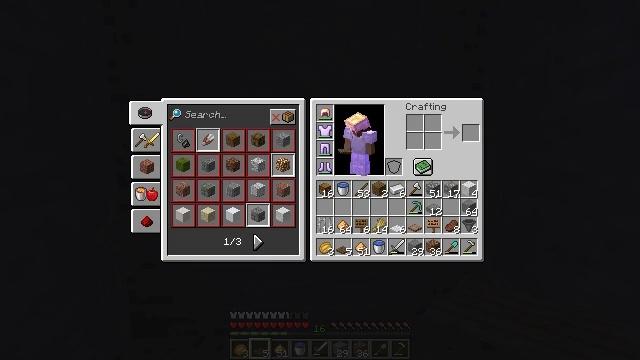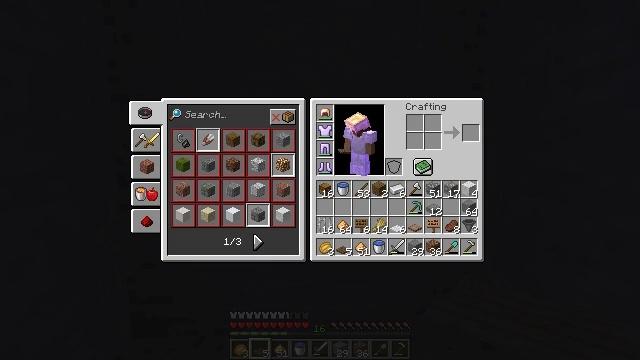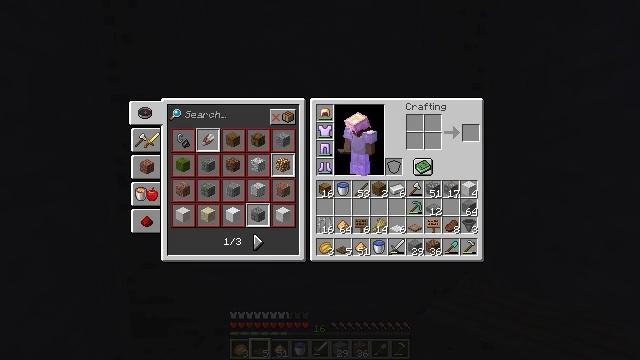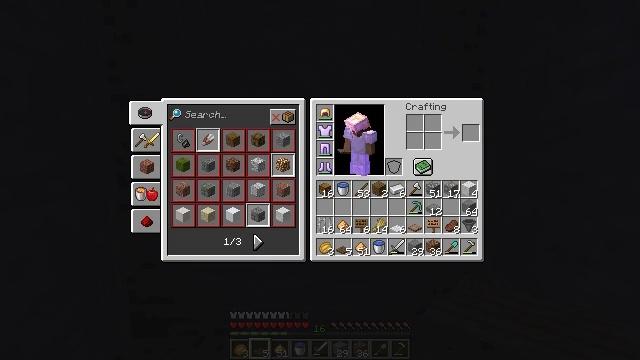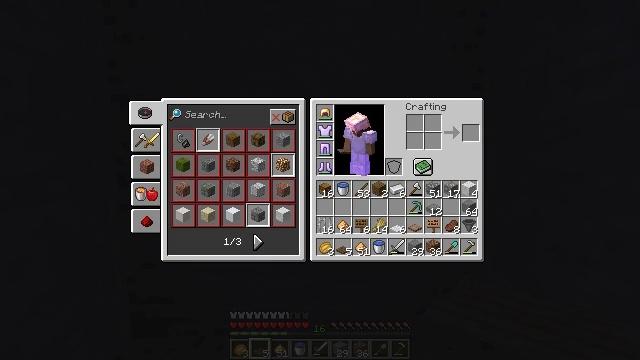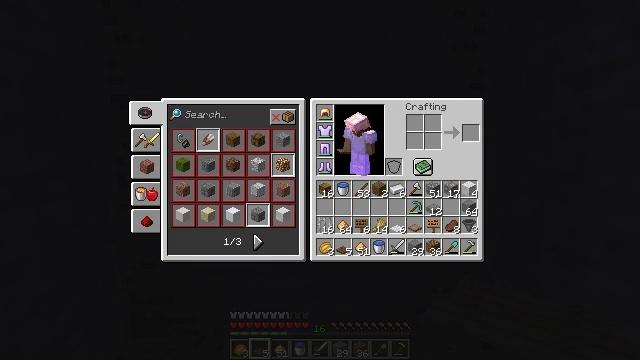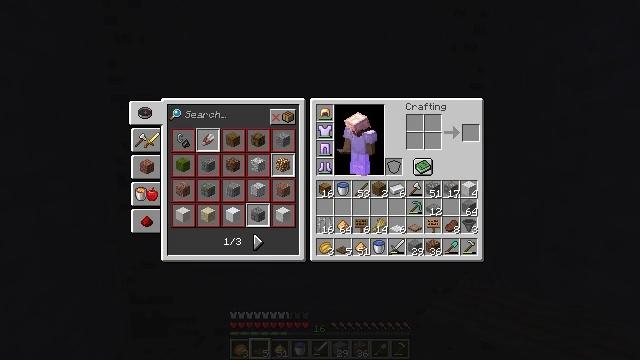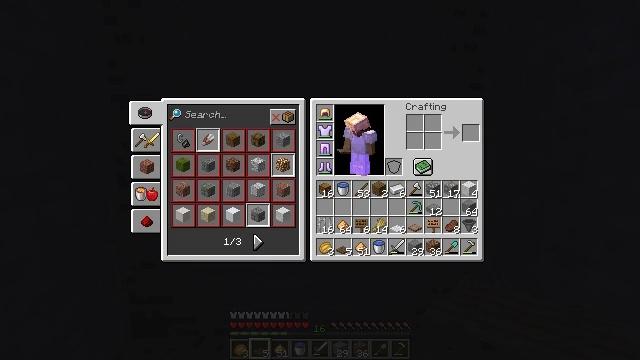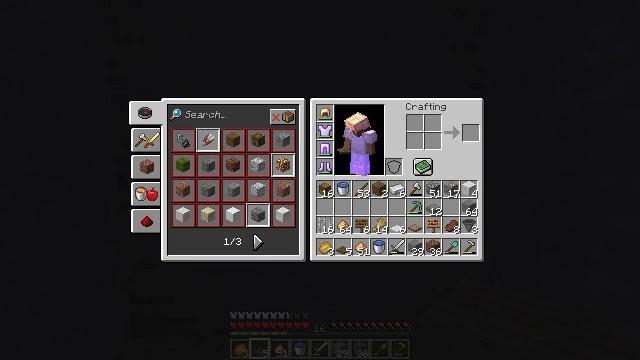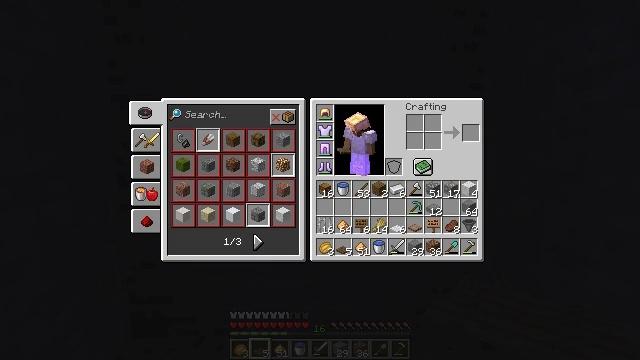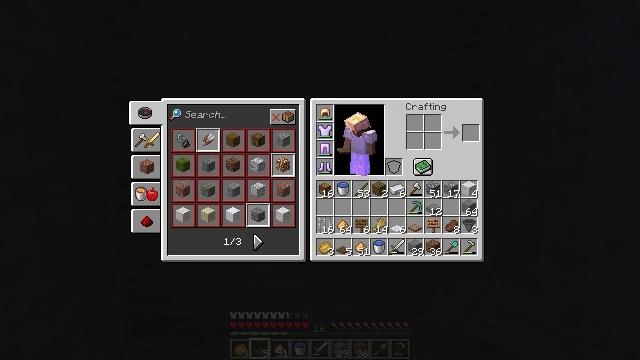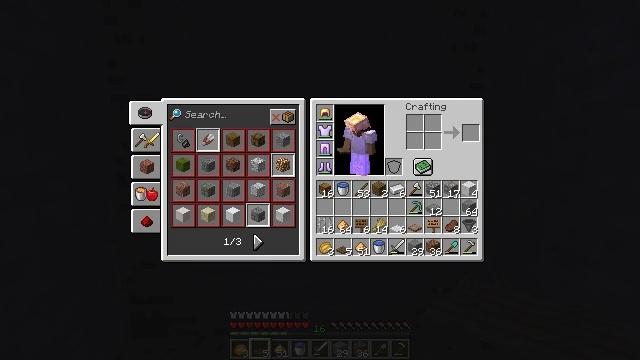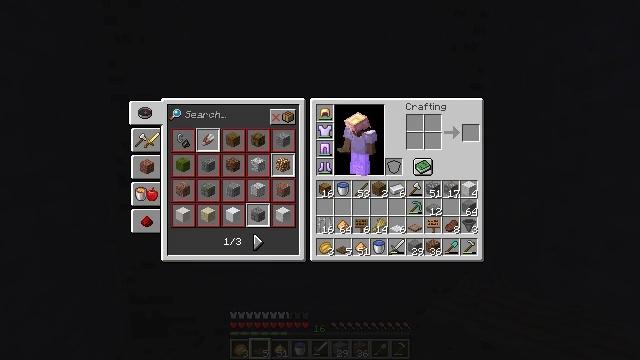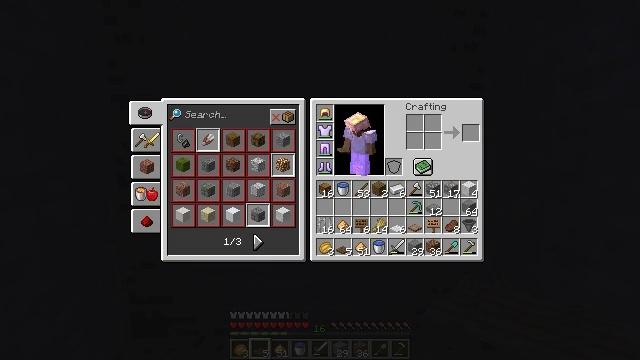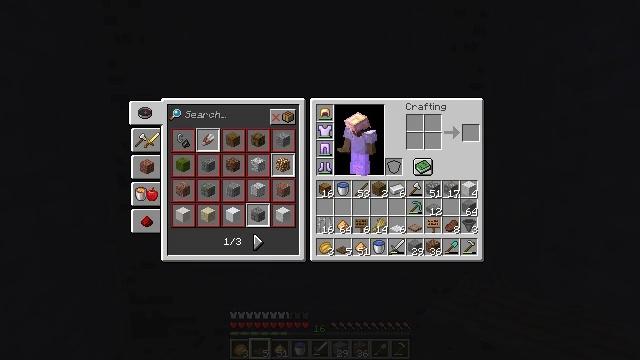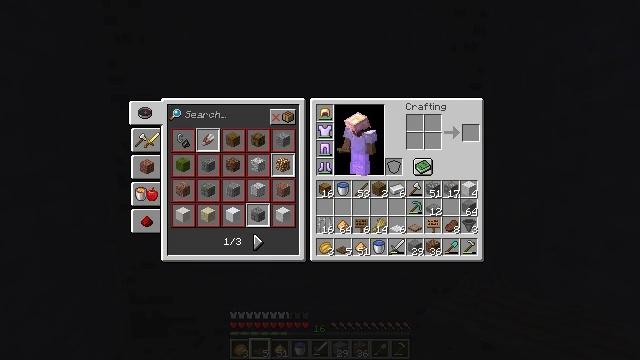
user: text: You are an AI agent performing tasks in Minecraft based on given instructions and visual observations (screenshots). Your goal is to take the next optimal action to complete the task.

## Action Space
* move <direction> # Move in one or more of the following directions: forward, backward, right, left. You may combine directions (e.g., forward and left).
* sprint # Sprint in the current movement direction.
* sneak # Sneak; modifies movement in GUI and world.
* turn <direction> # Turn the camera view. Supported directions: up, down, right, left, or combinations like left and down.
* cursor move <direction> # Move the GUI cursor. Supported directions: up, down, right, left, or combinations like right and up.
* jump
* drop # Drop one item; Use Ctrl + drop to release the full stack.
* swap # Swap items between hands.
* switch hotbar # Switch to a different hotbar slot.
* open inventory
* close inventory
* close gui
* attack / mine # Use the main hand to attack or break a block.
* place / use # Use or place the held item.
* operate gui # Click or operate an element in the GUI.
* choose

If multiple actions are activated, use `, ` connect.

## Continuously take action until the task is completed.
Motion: motion action
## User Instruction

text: Collect the spruce trapdoor from its position.
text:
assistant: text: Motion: no_op
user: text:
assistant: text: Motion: no_op
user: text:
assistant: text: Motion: no_op
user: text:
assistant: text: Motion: no_op
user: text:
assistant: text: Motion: no_op
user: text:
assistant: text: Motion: no_op
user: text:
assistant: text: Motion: no_op
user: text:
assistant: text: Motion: no_op
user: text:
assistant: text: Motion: no_op
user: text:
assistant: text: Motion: no_op
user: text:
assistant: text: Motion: no_op
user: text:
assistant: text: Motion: no_op
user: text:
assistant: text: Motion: no_op
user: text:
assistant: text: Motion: no_op
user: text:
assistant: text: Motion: no_op
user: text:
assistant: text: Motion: no_op
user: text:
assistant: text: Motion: no_op
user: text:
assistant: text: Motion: no_op
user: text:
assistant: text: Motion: no_op
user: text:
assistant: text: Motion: no_op
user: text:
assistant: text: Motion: no_op
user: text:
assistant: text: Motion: no_op
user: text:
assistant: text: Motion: no_op
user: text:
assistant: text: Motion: no_op
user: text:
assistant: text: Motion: no_op
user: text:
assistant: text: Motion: no_op
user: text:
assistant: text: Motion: no_op
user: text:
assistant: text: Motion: no_op
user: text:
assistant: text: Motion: no_op
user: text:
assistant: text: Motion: no_op